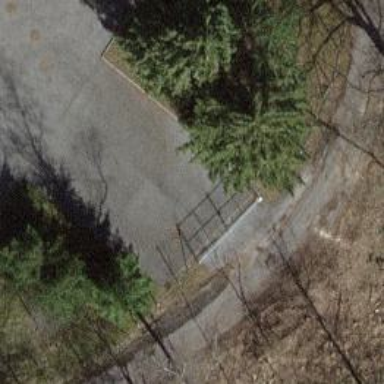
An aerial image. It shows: Gate.